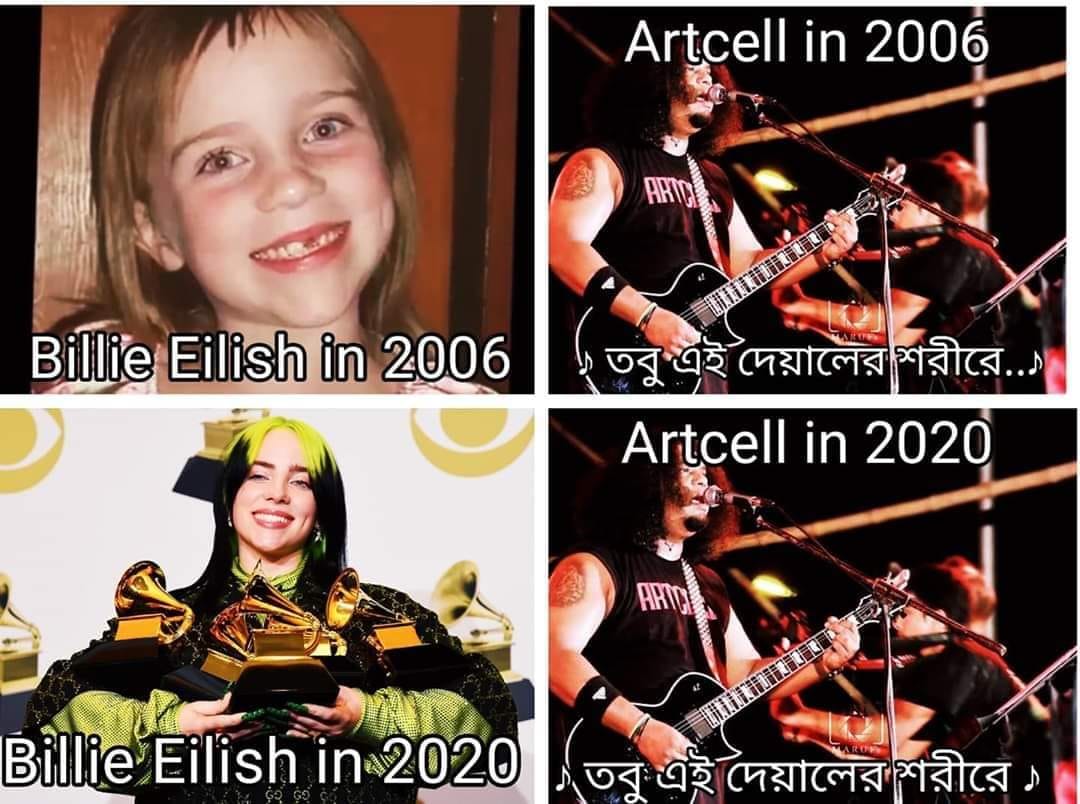
Caption: Billie Eilish in 2006       Artcell in 2006   তবু এই দেয়ালের শরীরে ...     Billie Eilish in 2020     Artcell in 2020    তবু এই দেয়ালের শরীরে
Label: non-hate